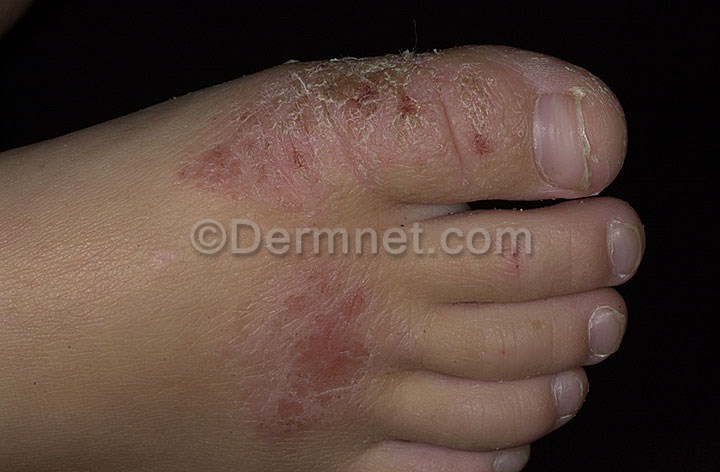
Disease: Atopic Dermatitis Photos